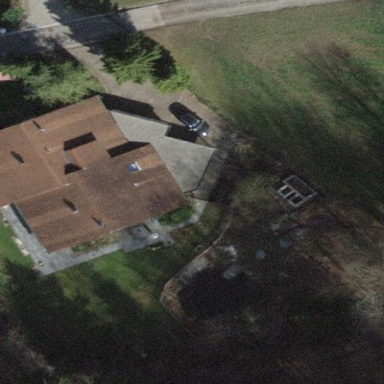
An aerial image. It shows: Simple house.